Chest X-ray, AP view. Patient: 54 years old, sex M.
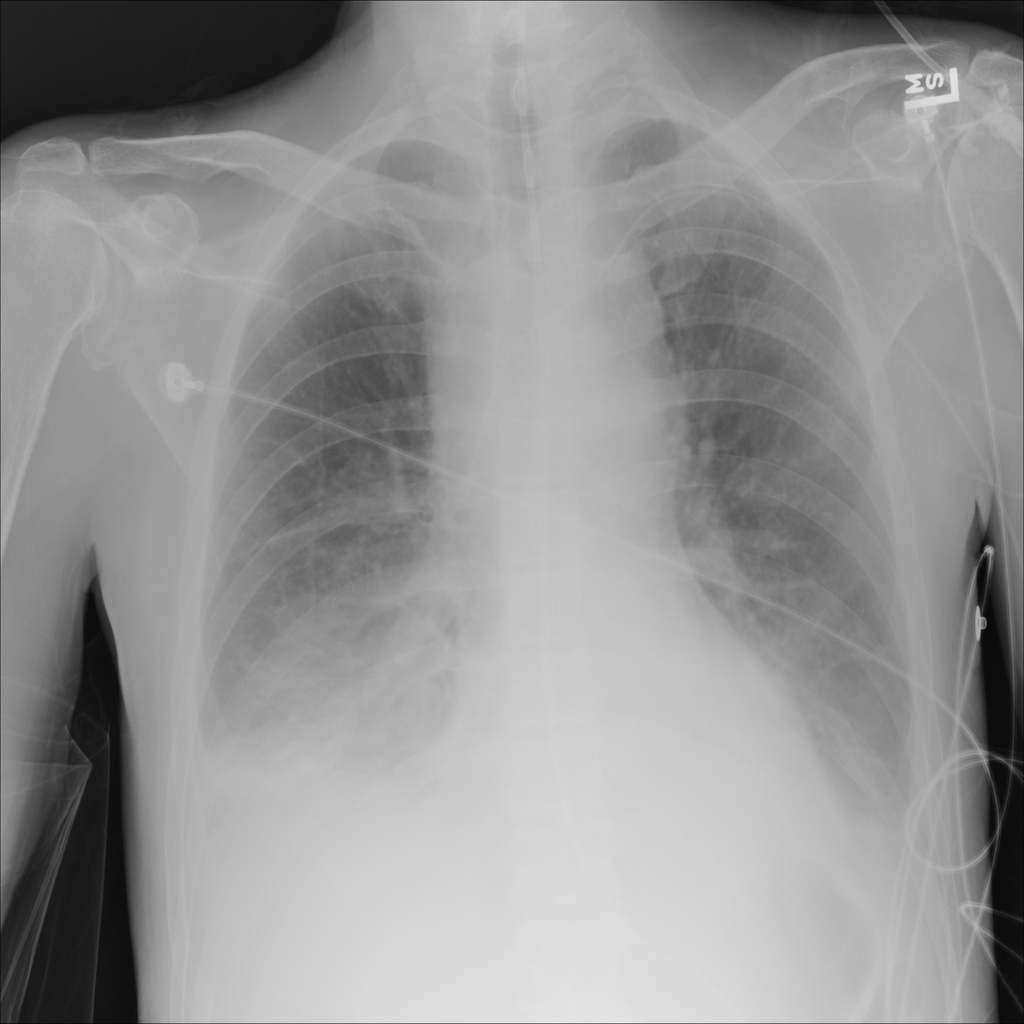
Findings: No Finding